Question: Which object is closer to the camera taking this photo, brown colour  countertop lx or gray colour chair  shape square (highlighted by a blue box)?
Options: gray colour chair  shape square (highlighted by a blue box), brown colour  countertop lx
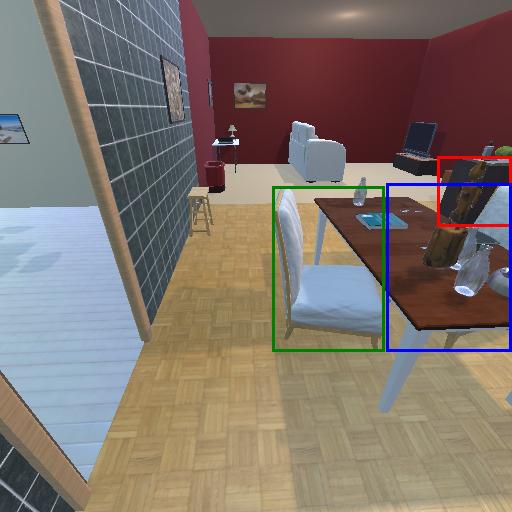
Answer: gray colour chair  shape square (highlighted by a blue box)